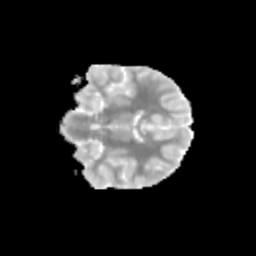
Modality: MD
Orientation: coronal
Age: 12
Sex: male
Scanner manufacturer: siemens
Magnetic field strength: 3 T
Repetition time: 3.8 s
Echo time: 0.07 s